Question: ### Summary
I have stripped my app down to the bare components and have found that my issue is from the split React Stripe Elements. This implementation was working with a previous app just fine, so something might have changed with implementation of these elements.
### App.js
'''
import React, { Component } from "react";
import { Router } from 'react-router-dom';
import history from './history';
import Routes from "./routes";
import { Elements, StripeProvider } from "react-stripe-elements";
class App extends Component {
render() {
return (
<StripeProvider apiKey="pk_test_xxxxxx">
<Elements>
<Router history={history}>
<Routes />
</Router>
</Elements>
</StripeProvider>
);
}
}
export default App;
'''
### Routes.js
'''
import React from 'react'
import { Route, Switch, withRouter, Redirect } from "react-router-dom";
import Billing from './components/pages/account/billing/Billing';
export class Routes extends React.PureComponent {
render() {
return (
<Switch>
<Route path="/" exact component={() => <Billing />} />
</Switch>
);
}
}
export default withRouter(Routes);
'''
### Billing.js
'''
import React from "react";
import {CardNumberElement, CardExpiryElement, CardCVCElement, injectStripe} from 'react-stripe-elements';
class Billing extends React.Component {
render() {
return (
<div>
<CardNumberElement/>
<CardExpiryElement />
<CardCVCElement />
</div>
);
}
}
export default injectStripe(Billing);
'''
### packages.json
'''
{
"name": "xxxxxxx",
"version": "0.1.0",
"private": true,
"dependencies": {
"filepond": "^4.7.4",
"filepond-plugin-image-exif-orientation": "^1.0.6",
"filepond-plugin-image-preview": "^4.5.0",
"firebase": "^7.2.3",
"formik": "^2.0.3",
"react": "^16.11.0",
"react-burger-menu": "^2.6.11",
"react-confirm": "^0.1.18",
"react-dnd": "^5.0.0",
"react-dnd-html5-backend": "^3.0.2",
"react-dom": "^16.11.0",
"react-filepond": "^7.0.1",
"react-firebase-file-uploader": "^2.4.3",
"react-flexbox-grid": "^2.1.2",
"react-ga": "^2.7.0",
"react-icons": "^3.8.0",
"react-modal": "^3.11.1",
"react-responsive": "^8.0.1",
"react-router-dom": "^5.1.2",
"react-scripts": "3.2.0",
"react-stripe-elements": "^6.0.1",
"react-toastify": "^5.4.0",
"react-with-separator": "^1.2.0",
"yup": "^0.27.0"
},
"scripts": {
"start": "react-scripts start",
"build": "react-scripts build",
"test": "react-scripts test",
"eject": "react-scripts eject"
},
"eslintConfig": {
"extends": "react-app"
},
"browserslist": {
"production": [
">0.2%",
"not dead",
"not op_mini all"
],
"development": [
"last 1 chrome version",
"last 1 firefox version",
"last 1 safari version"
]
}
}
'''
### Error

Error: Maximum update depth exceeded. This can happen when a component repeatedly calls setState inside componentWillUpdate or componentDidUpdate. React limits the number of nested updates to prevent infinite loops.
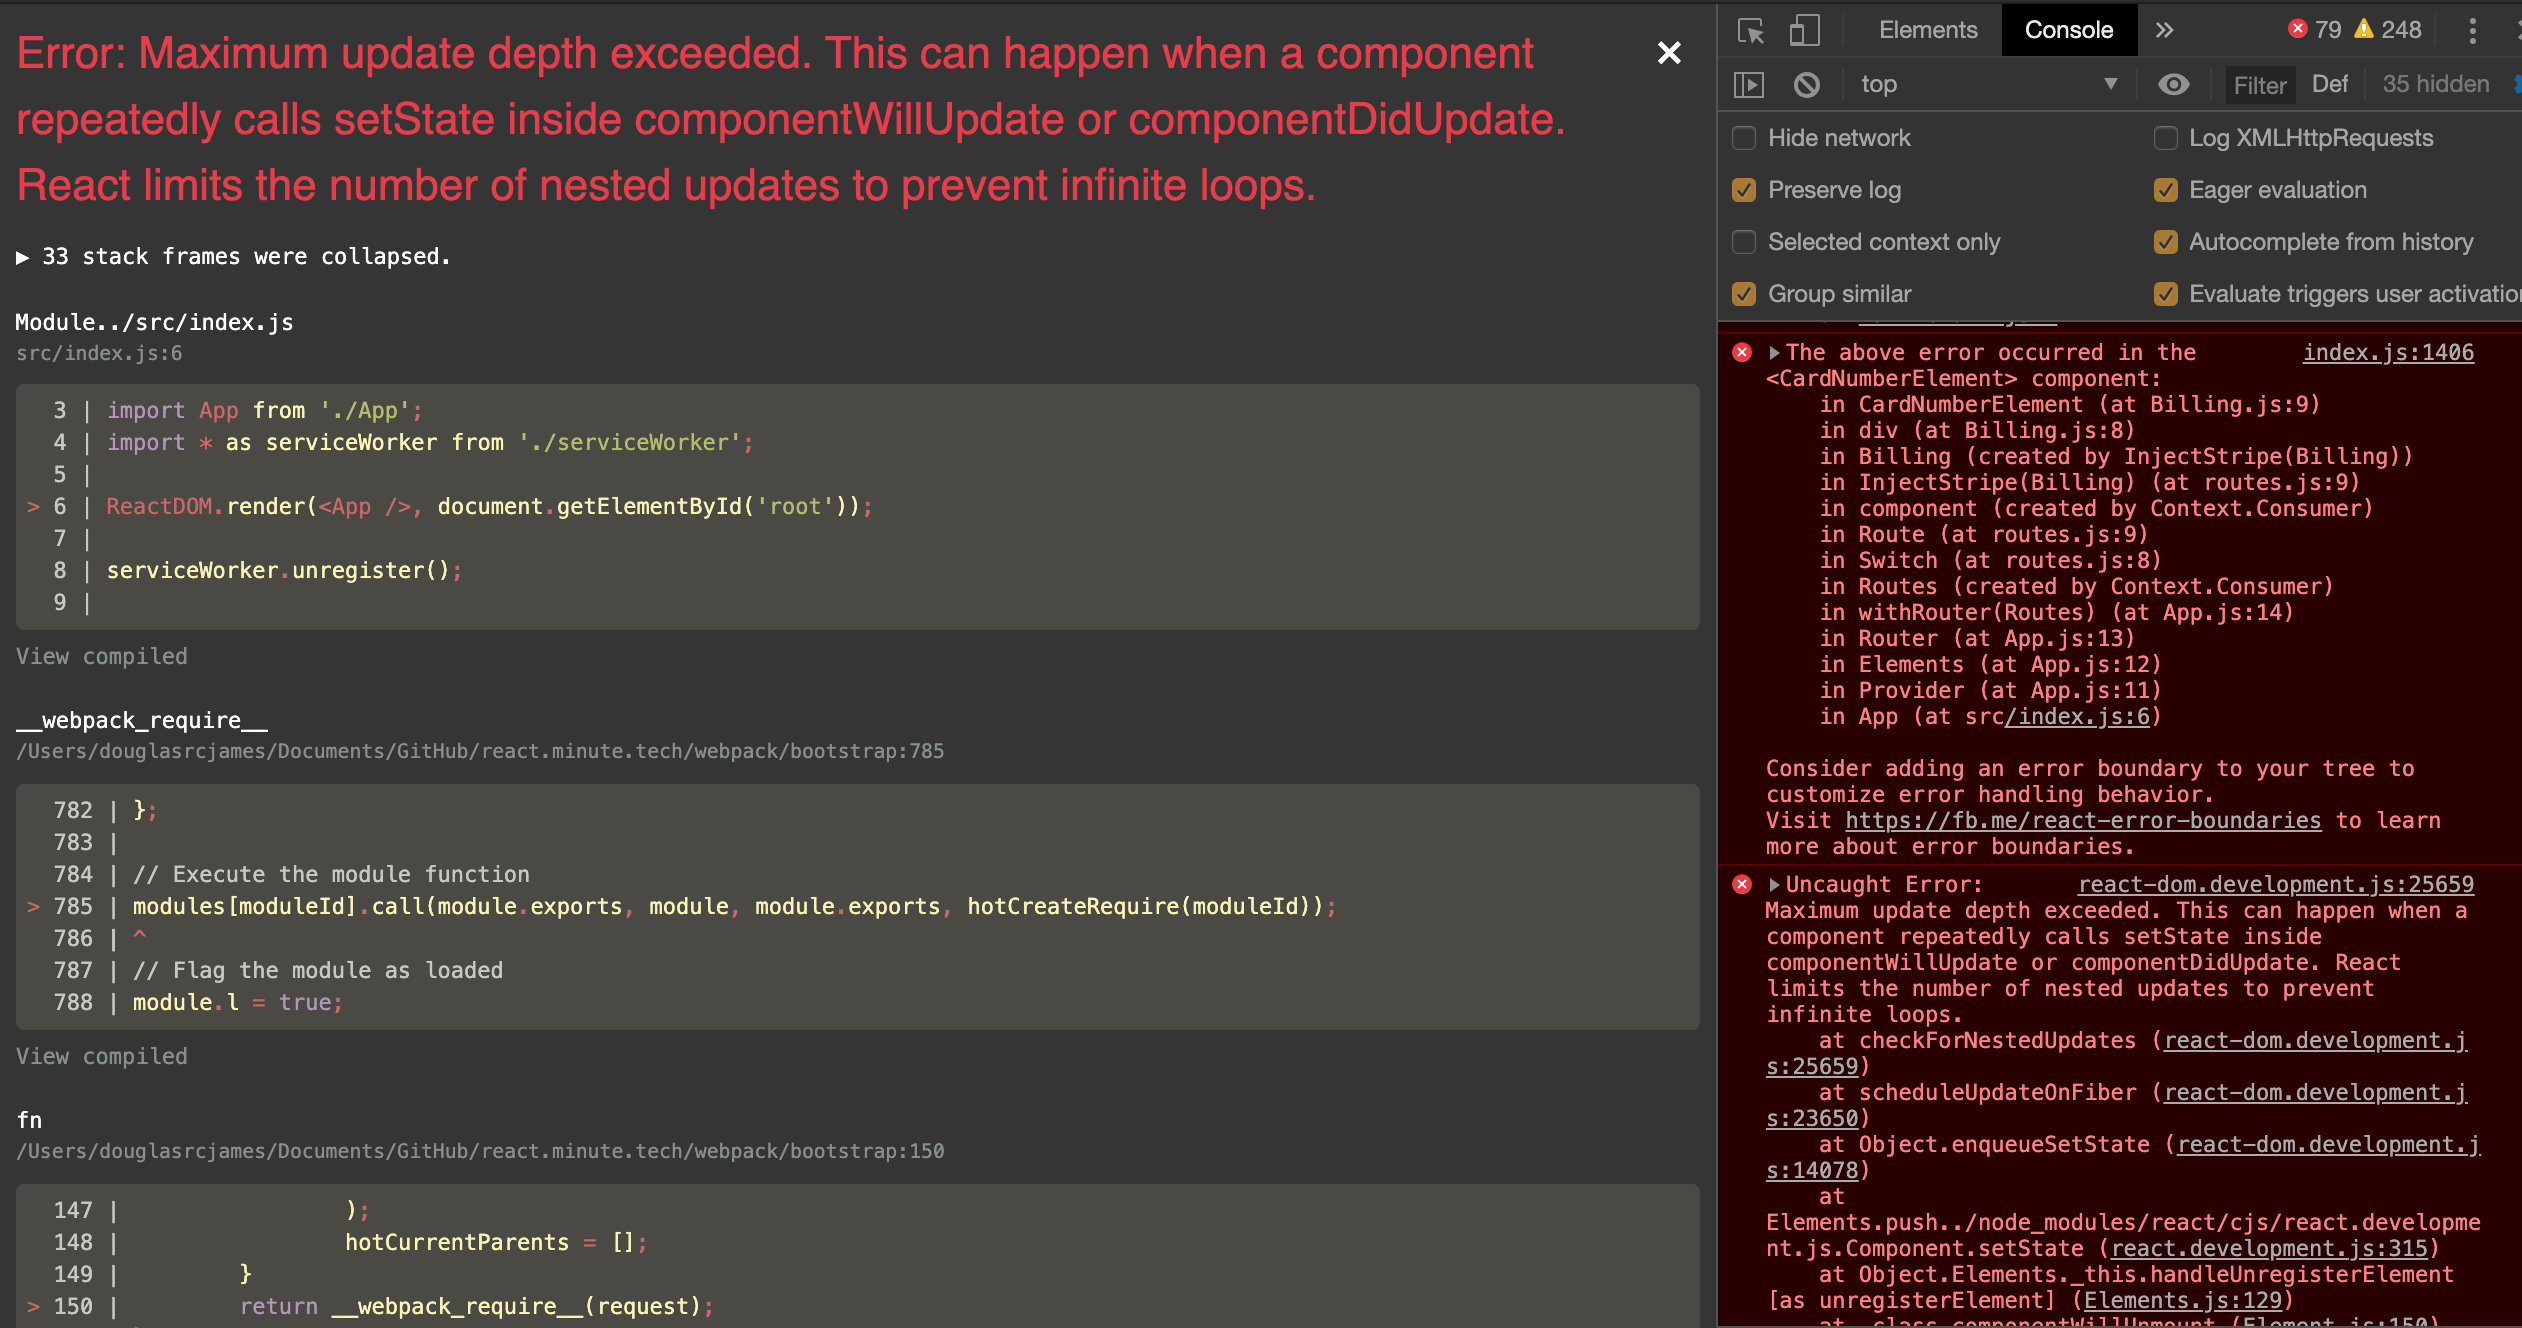
Answer: It looks like the 'Elements' component updates its state when a nested Stripe 'Element' gets mounted, causing 'Router' to be re-rendered, causing the unmounting and remounting of the 'Billing' and its sub-'Element's, causing the loop.
Putting the 'Elements' component inside the 'Route' should solve the problem.
For example in :
'''
import React from 'react'
import { Route, Switch, withRouter, Redirect } from "react-router-dom";
import { Elements } from 'react-stripe-elements';
import Billing from './components/pages/account/billing/Billing';
export class Routes extends React.PureComponent {
render() {
return (
<Switch>
<Route path="/" exact component={() => <Elements><Billing /></Elements>} />
</Switch>
);
}
}
export default withRouter(Routes);
'''